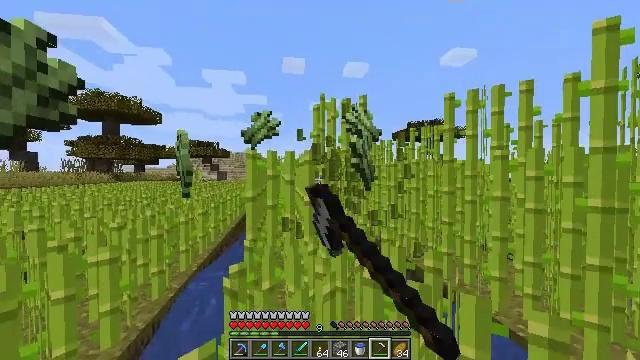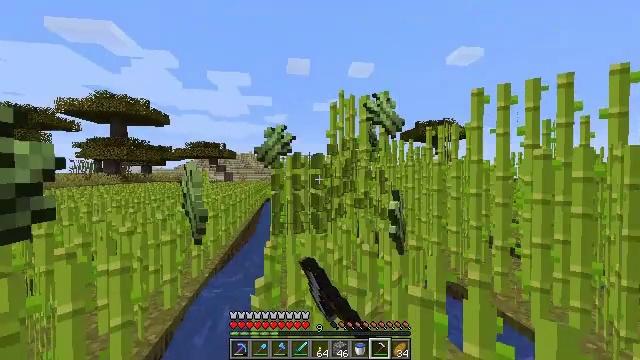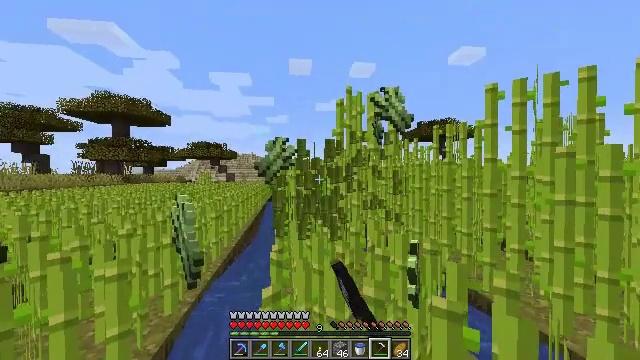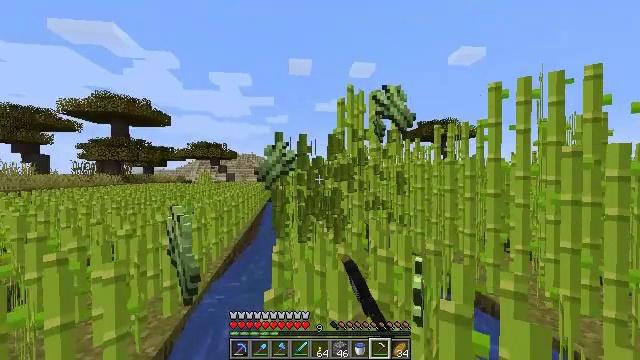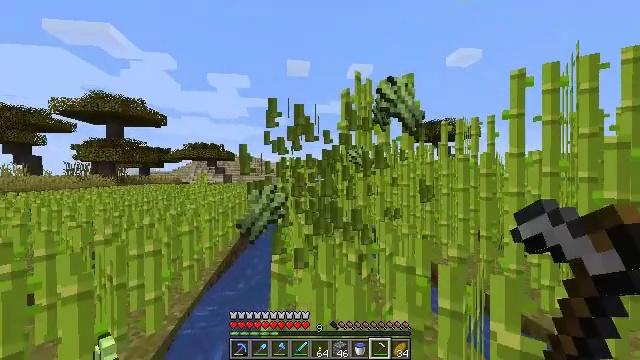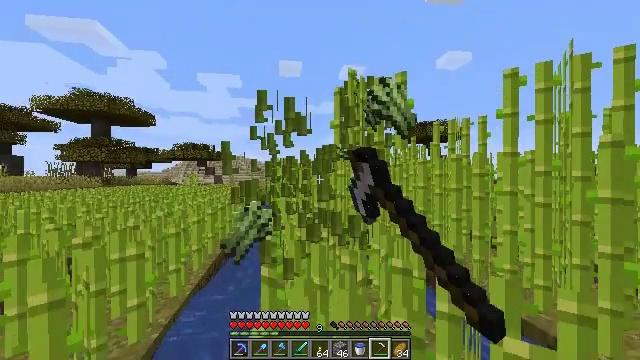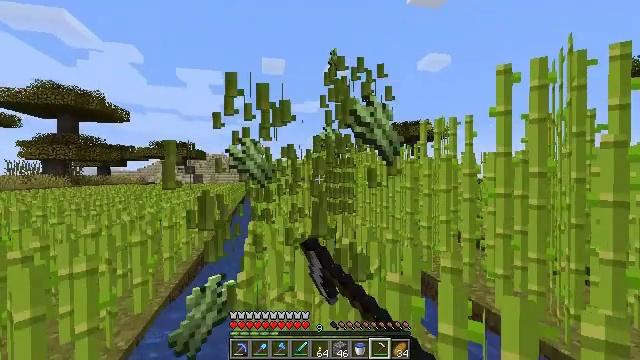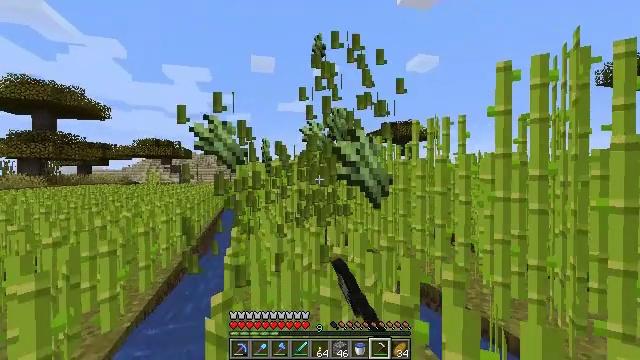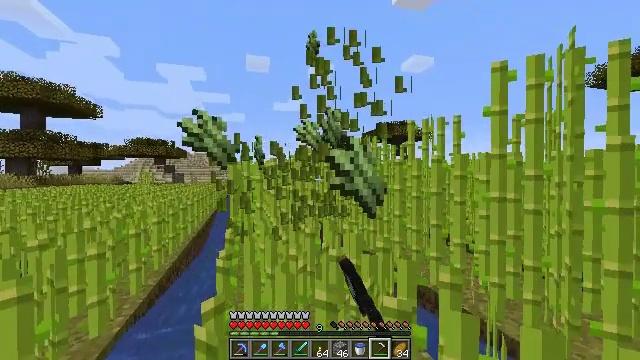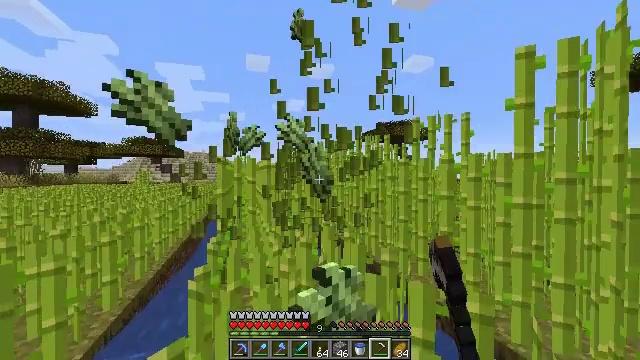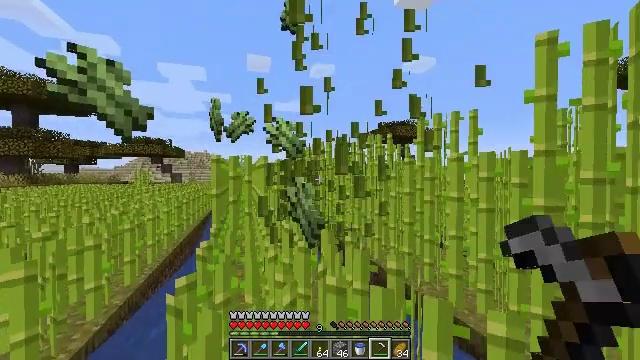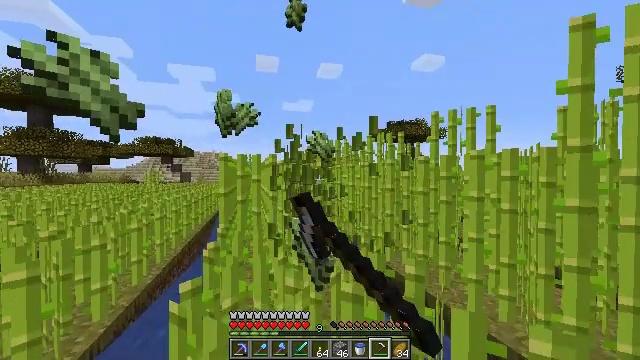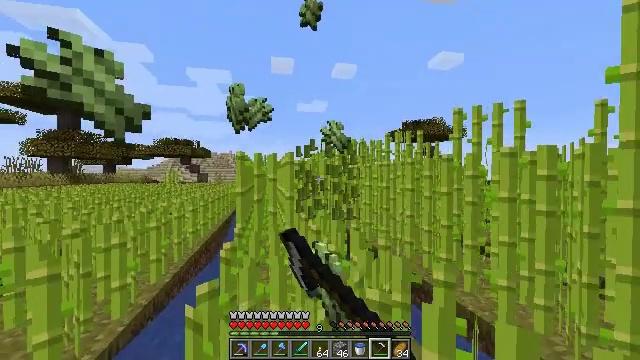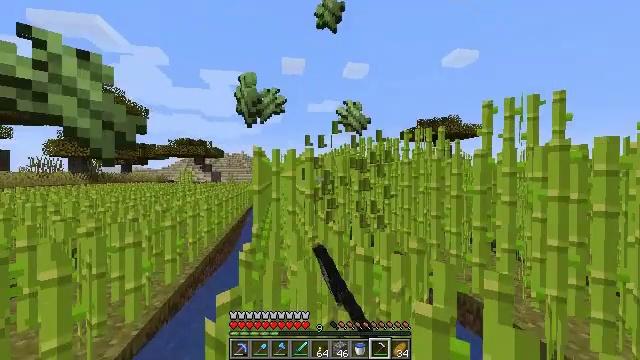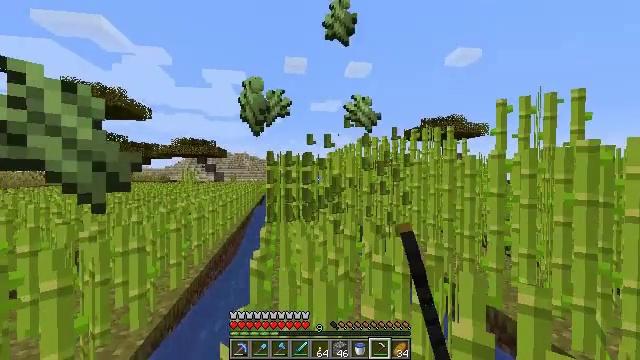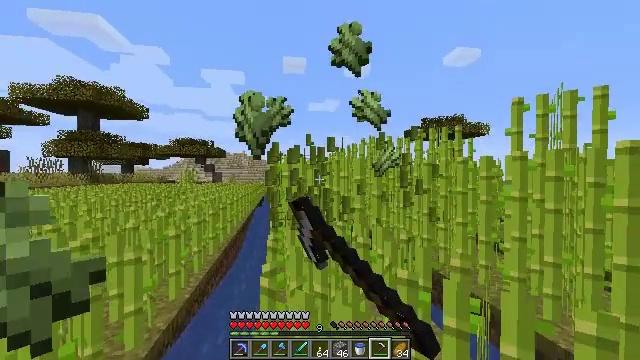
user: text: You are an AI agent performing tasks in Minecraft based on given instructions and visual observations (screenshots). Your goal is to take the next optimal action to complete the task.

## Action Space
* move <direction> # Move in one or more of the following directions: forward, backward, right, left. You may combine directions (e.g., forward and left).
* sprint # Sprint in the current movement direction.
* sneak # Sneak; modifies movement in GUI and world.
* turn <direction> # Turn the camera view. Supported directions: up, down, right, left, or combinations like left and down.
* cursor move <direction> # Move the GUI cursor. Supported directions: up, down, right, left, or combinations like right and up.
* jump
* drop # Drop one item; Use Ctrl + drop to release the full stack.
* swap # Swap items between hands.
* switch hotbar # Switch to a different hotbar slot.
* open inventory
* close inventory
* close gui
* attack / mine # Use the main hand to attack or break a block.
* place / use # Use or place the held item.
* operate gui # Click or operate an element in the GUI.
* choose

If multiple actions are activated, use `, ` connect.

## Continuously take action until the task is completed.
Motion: motion action
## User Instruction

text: Collect sugar cane near water sources.
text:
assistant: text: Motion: move forward and move left, turn left, attack / mine
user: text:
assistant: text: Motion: move forward, attack / mine
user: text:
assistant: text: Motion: move forward, attack / mine
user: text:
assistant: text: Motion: move forward, attack / mine
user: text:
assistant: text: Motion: move forward, turn right, attack / mine
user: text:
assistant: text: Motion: move forward, turn right, attack / mine
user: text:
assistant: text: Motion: move forward, turn right, attack / mine
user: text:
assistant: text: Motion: move forward, turn right, attack / mine
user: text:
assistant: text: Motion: move forward, attack / mine
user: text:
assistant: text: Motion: move forward, attack / mine
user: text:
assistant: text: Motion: move forward and move left, turn left, attack / mine
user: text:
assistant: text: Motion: move forward and move left, turn left, attack / mine
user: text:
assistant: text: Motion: move forward and move left, turn left, attack / mine
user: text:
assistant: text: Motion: move forward and move left, attack / mine
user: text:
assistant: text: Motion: move forward, attack / mine
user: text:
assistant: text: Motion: move forward, turn right, attack / mine
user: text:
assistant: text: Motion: move forward, turn right, attack / mine
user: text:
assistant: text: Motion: move forward, turn right, attack / mine
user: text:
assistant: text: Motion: move forward, turn right, attack / mine
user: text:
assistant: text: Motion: move forward, attack / mine
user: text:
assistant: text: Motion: move forward, attack / mine
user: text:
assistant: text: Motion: move forward, attack / mine
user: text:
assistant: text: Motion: move forward and move left, turn left, attack / mine
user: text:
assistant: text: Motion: move forward and move left, turn left, attack / mine
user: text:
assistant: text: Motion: move forward and move left, turn left, attack / mine
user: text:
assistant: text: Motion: move forward and move left, turn left, attack / mine
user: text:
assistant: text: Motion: move forward, attack / mine
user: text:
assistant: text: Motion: move forward, attack / mine
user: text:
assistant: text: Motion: move forward, attack / mine
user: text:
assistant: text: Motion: move forward, turn right, attack / mine